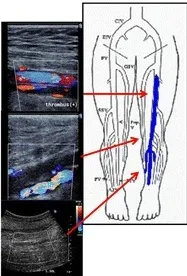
Ultrasonography showing the regression of deep venous thrombosis. A; Ultrasonography (iU-22, Philips) images of the left lower extremity showing extensive deep vein thrombosis at the initial examination (1 month after the first appearance of symptoms); Additional file 1.
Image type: radiology (ultrasound)